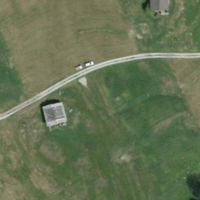
EUNIS habitat code: 24
Species observed at this site:
Fagopyrum esculentum